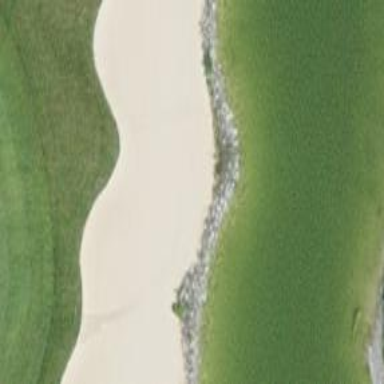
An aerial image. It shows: Golf bunker filled with natural sand.